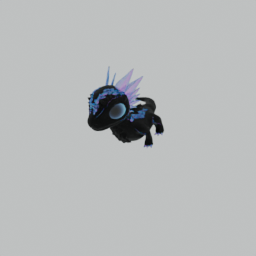
Label: animals